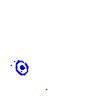
Particle: pion